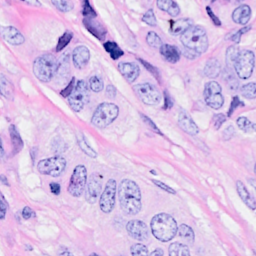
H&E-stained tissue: Breast